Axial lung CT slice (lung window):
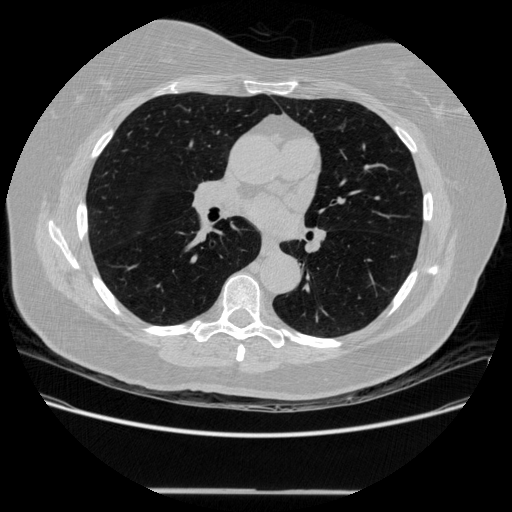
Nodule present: no